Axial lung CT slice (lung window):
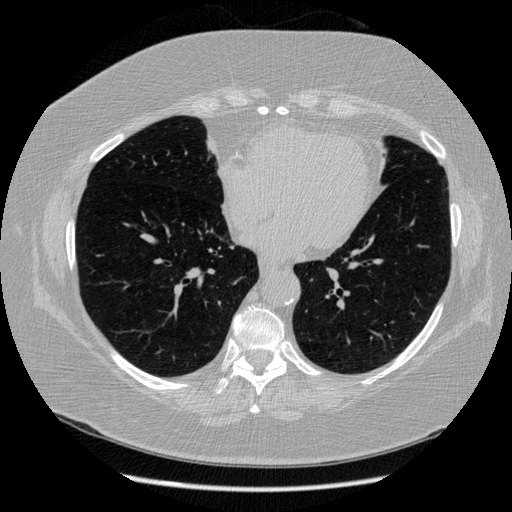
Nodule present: no